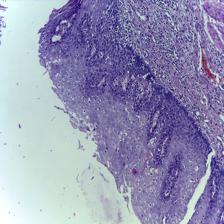
Diagnosis: Normal